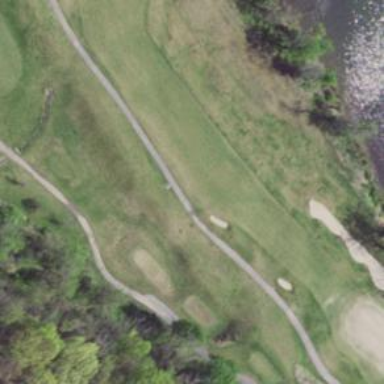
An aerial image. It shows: Golf hole.